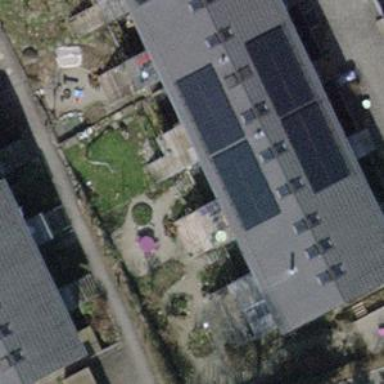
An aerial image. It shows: Terrace building.